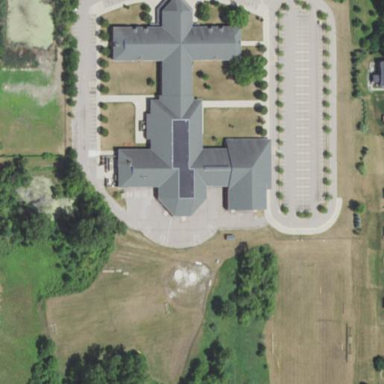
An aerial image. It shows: School.